Current action and preconditions to check: path_clear

Your task: For each precondition in the list above, predict whether it will hold at this action.

Consider the current scene as observed from the mobile robot's camera, and analyze the predicted future states of all dynamic agents (e.g., people, animals, vehicles, or any moving entities) within the NEXT SECOND.

IMPORTANT: Only answer "very likely" if you are absolutely certain—based on strong, clear evidence—that a dynamic agent will violate the precondition in the predicted future state. Do NOT answer "very likely" for unlikely, ambiguous, or low-probability risks.

Ask yourself for each precondition: Is there a high probability, with clear and convincing evidence, that the predicted future states of any dynamic agent will interfere with the predicted future state of the currently executing action within the NEXT SECOND, causing that precondition to fail?

Assess the risk level based on these predictions. Use "likely" or "very likely" if motions create a clear risk of interference.

Use "neutral" or "improbable" if agents are nearby but their predicted paths are clearly diverging or non-conflicting.

Failure Risk Categories: "very improbable", "improbable", "neutral", "likely", "very likely"

Answer Format: Output ONLY the probability_of_failure value from these categories: "very improbable", "improbable", "neutral", "likely", "very likely"

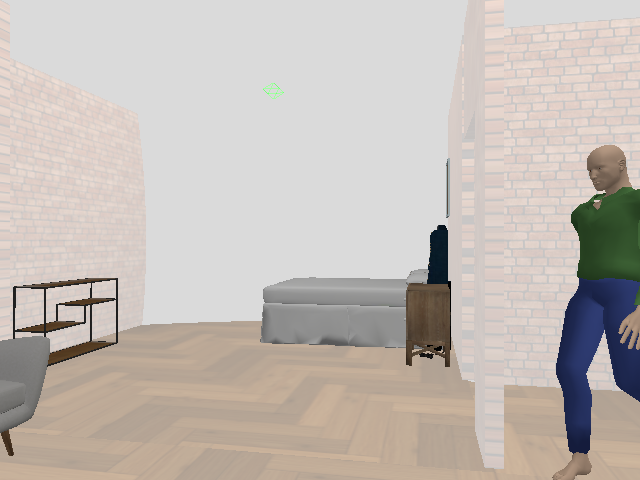

Answer: neutral